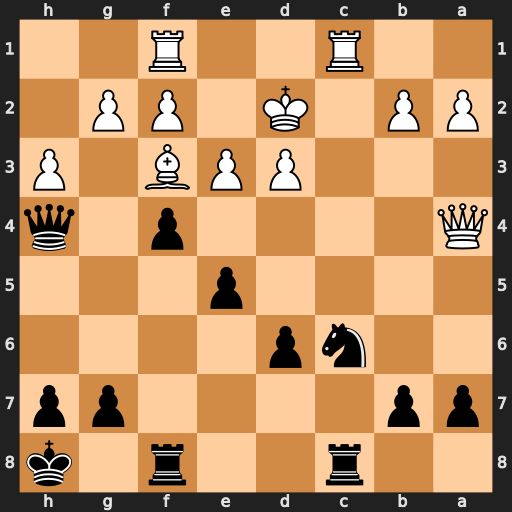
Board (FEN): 2r2r1k/pp4pp/2np4/4p3/Q4p1q/3PPB1P/PP1K1PP1/2R2R2
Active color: b
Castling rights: -
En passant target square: -
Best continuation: fxe3+ fxe3 Qxa4